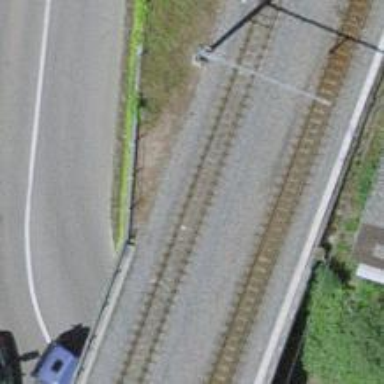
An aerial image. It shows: Narrow-gauge railway bridge with electrified contact line for single track.